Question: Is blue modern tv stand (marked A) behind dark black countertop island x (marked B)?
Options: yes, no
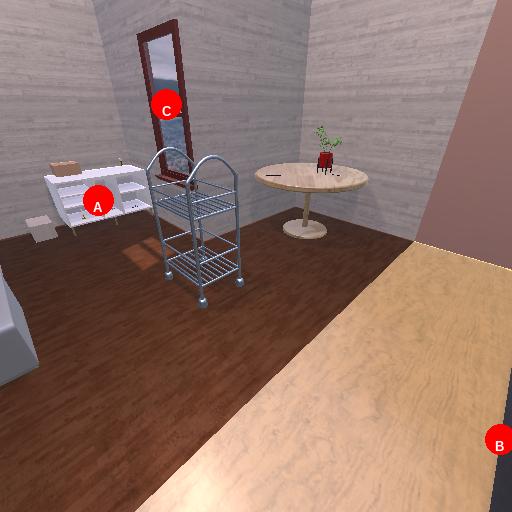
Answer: yes